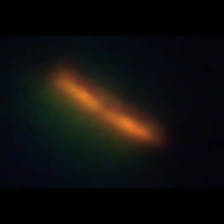
Taxon: Pennate
Group: Diatoms